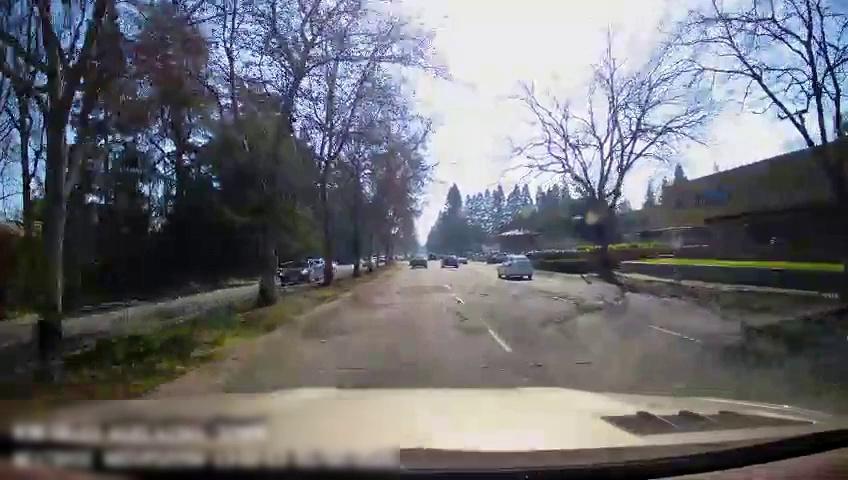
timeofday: Day
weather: Sunny
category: Drivable Space
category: Drivable Space
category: Vehicles | Car
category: Vehicles | Car
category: Vehicles | Car
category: Vehicles | Car
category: Vehicles | Car
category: Vehicles | Car
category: Vehicles | Car
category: Lanes | Current Lane
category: Lanes | Current Lane